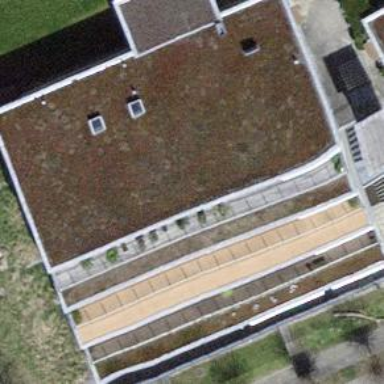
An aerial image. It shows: Flat-roofed building.